Question: I am rebuilding my GJK algorithm but I'm having issues with triangular face tests for my tetrahedron. My point and edge tests are complete however.
I want to test if the origin is outside of the tetrahedron and closest to a particular triangular face.
So far my method was to calculate the normals of a triangular face and do a series of dot product tests to determine whether or not the origin is outside and closest to that face. My method has one main issue: I cannot guarantee my normals are facing outwards. See this figure I made for a better description:

As you can see the same triangle, depending on the ordering of the vertices requires different cross product 'ordering' to produce normals that face outwards. Is there any way for me to ensure they face outwards? If not, is there a better method for testing these faces? Here's an example of my process:
'''
if (dot(ABC, AO) > 0) {
if (dot(ACD, AO) <= 0) {
if (dot(ADB, AO) <= 0) {
if (dot(DCB, DO) <= 0) {
// closest to face of ABC
}
}
}
}
}
'''
Reference:
> ABC, ACD, ADB, DCB = triangular face normals (as you can see I'm assuming the 'left' triangle from the picture)AO = vector from A to originDO = vector from A to origin
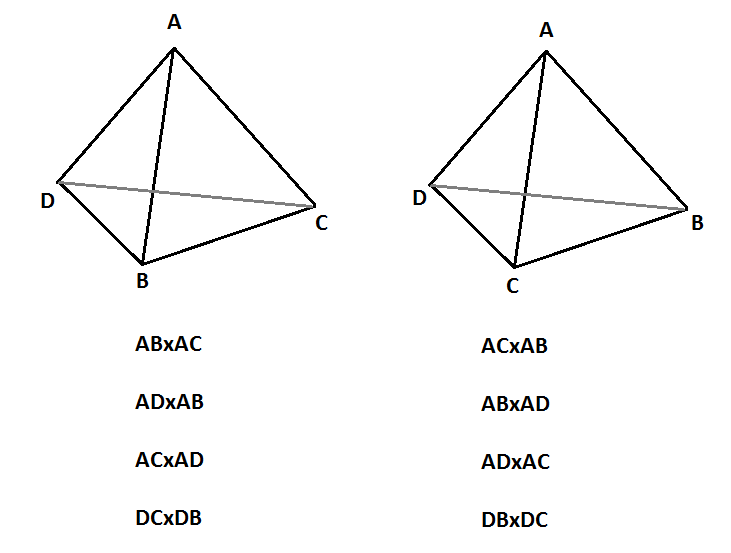
Answer: Let's work with face ABC. Form a normal using 'N = cross(B-A, C-A)'. If 'dot(N, D-A) > 0', then 'N' is inward pointing and needs to be reversed. Finally, normalize 'N' to get a unit normal if needed.